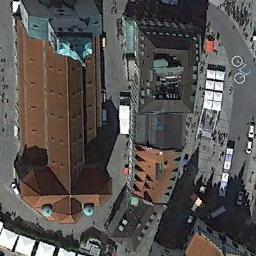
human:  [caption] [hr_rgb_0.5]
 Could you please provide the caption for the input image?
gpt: This is a church, Surrounded by many thick trees and grass .

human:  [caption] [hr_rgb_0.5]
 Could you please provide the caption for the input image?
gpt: There is a church on the open place .

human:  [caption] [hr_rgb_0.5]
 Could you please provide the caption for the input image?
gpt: The church with a tower and the rest of the church has an orange cross-shaped roof .

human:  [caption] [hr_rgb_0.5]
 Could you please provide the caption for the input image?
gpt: A church with a brown roof with several turquoise towers on the roof, Many buildings around the church and roads with many cars .

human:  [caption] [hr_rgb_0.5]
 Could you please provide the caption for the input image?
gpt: A church with a brown roof beside some buildings .